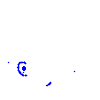
Particle: pion